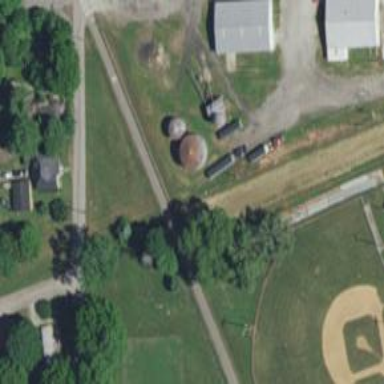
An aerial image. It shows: Silo.